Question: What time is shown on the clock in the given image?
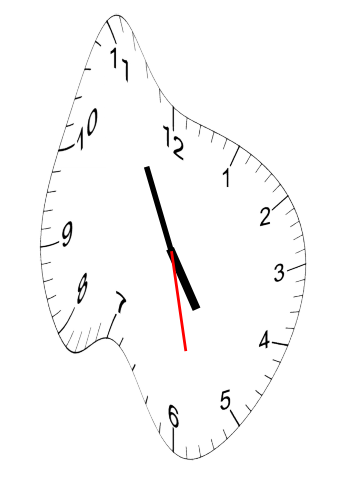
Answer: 04:55:28